Question: Hello I can't figure out why a) this code errors on the last copy and b) in the debugger it shows picture<URL>
'''
char picture[5][5];
strcpy(picture[0], "#####");
strcpy(picture[1], "#####");
strcpy(picture[2], "#####");
strcpy(picture[3], "#####");
strcpy(picture[4], "#####");
'''
When xcode errors it shows the following

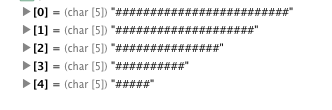
Answer: You forgot that you need a null byte to terminate the strings. (In fact, your last 'strcpy()' writes outside the bounds of the array, invoking undefined behaviour.) Use:
'''
char picture[5][6] = { "#####", "#####", "#####", "#####", "#####", };
'''
This saves on the 'strcpy()' calls too.
---
I commented:
> The compiler might well generate warnings if you change the 6 to 5, but I think it is required to allow the initializers (even though it would have to drop the terminating null bytes). But it is a warning that you'd want to fix; it is showing a genuine problem.
In fact, GCC 4.8.2 doesn't even warn about the issue under fairly stringent compilation options.
Compilation:
'''
gcc -O3 -g -std=c11 -Wall -Wextra -Werror ols.c -o ols
'''
Code:
'''
#include <stdio.h>
static char picture1[5][5] = { "#####", "#####", "#####", "#####", "#####", };
static char picture2[5][6] = { "#####", "#####", "#####", "#####", "#####", };
int main(void)
{
for (int i = 0; i < 5; i++)
printf("%s
", picture1[i]);
for (int i = 0; i < 5; i++)
printf("%s
", picture2[i]);
return 0;
}
'''
Output:
'''
#########################
####################
###############
##########
#####
#####
#####
#####
#####
#####
'''